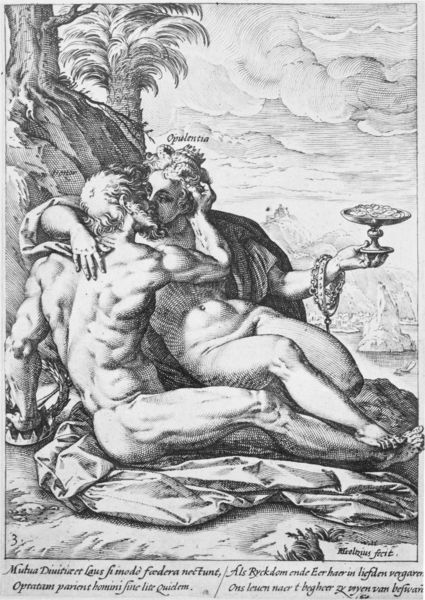
Titel: Honor and Opulence/ Ehre und Wohlstand
Künstler: Hendrik Goltzius
Institution: Amsterdam, Berlin, London, New York, Rotterdam
Schlagwörter: akt, baum, himmel, körper, mann, nackt, weiß, wolken, see, frau, schmuck, schwarz, tuch, wiese, schale, natur, haare, kelch, krone, schrift, kuss, liebe, umarmung, fels, kette, muskeln, palme, becher, nacktheit, sex, druck, stich, lust, wollust, wohlstand, frau königin, libe